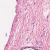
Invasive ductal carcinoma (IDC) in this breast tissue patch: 0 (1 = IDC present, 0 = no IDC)